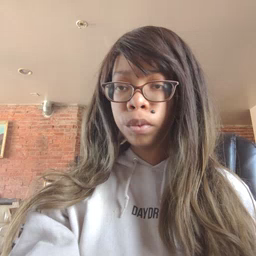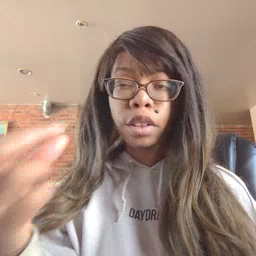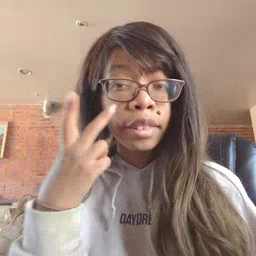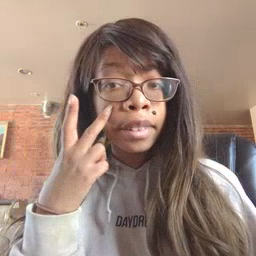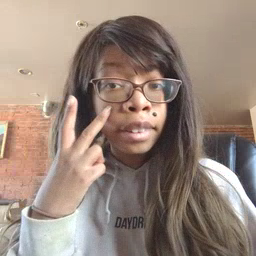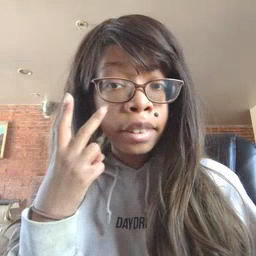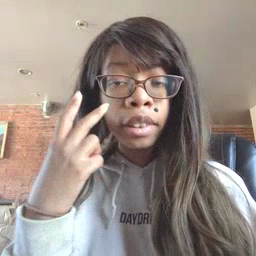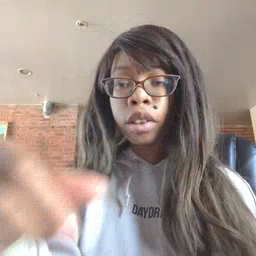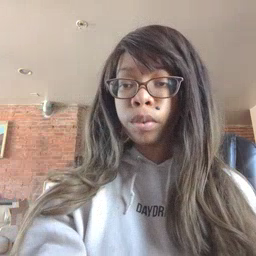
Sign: see